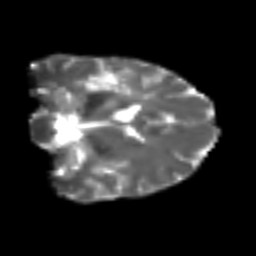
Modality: T2w
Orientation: coronal
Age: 45
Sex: female
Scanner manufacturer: siemens
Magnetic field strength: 3 T
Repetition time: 4.987 s
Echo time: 0.0792 s